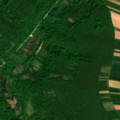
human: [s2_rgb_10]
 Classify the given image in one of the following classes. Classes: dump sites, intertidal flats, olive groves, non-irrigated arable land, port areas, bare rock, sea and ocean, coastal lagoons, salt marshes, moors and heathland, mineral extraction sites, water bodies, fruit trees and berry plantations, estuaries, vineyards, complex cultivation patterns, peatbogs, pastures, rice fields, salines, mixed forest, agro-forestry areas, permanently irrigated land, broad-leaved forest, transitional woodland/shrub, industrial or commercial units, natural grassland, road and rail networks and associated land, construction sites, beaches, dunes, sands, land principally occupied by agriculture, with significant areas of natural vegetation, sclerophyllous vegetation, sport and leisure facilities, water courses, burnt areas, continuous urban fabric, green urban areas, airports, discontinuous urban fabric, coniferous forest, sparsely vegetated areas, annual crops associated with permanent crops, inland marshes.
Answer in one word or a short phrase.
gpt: non-irrigated arable land, broad-leaved forest, transitional woodland/shrub